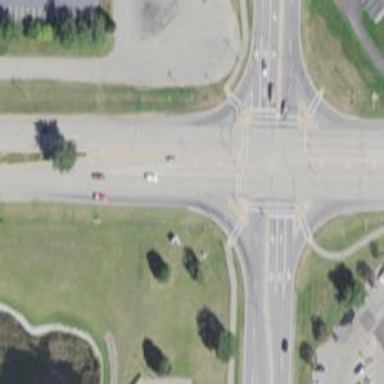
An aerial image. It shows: Zebra crossing on the road.